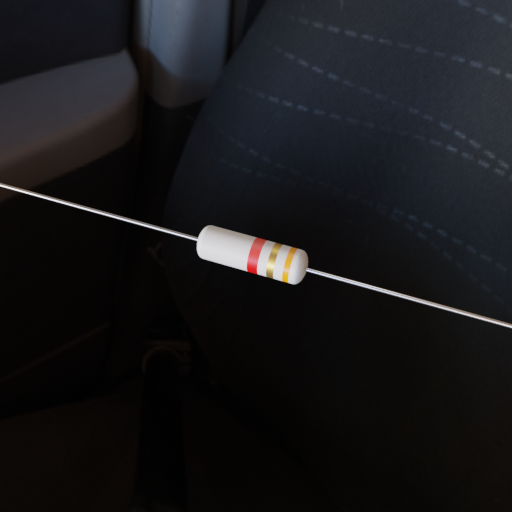
Resistor colour bands (in order): red, gold, orange